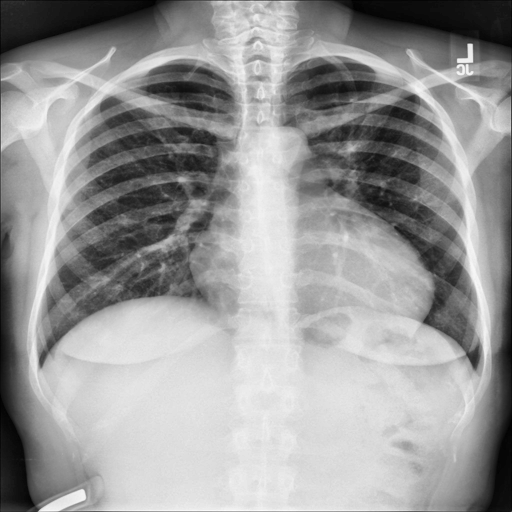
Finding: NORMAL